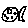
Label: moon